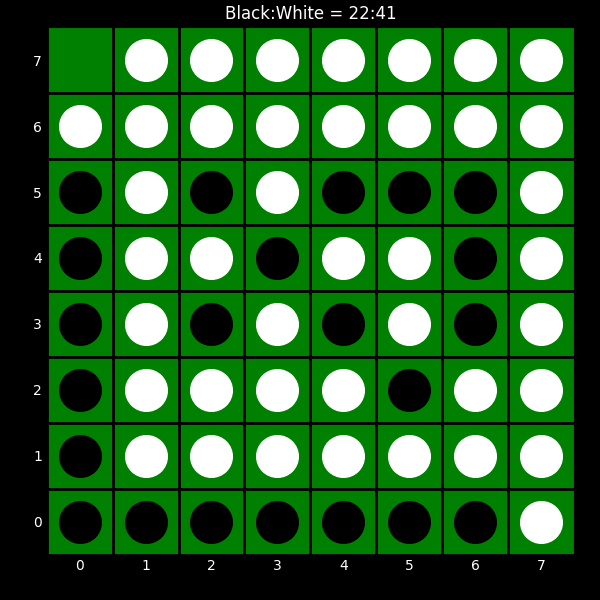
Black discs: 22
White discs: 41